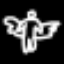
Label: angel